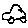
Label: car